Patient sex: M
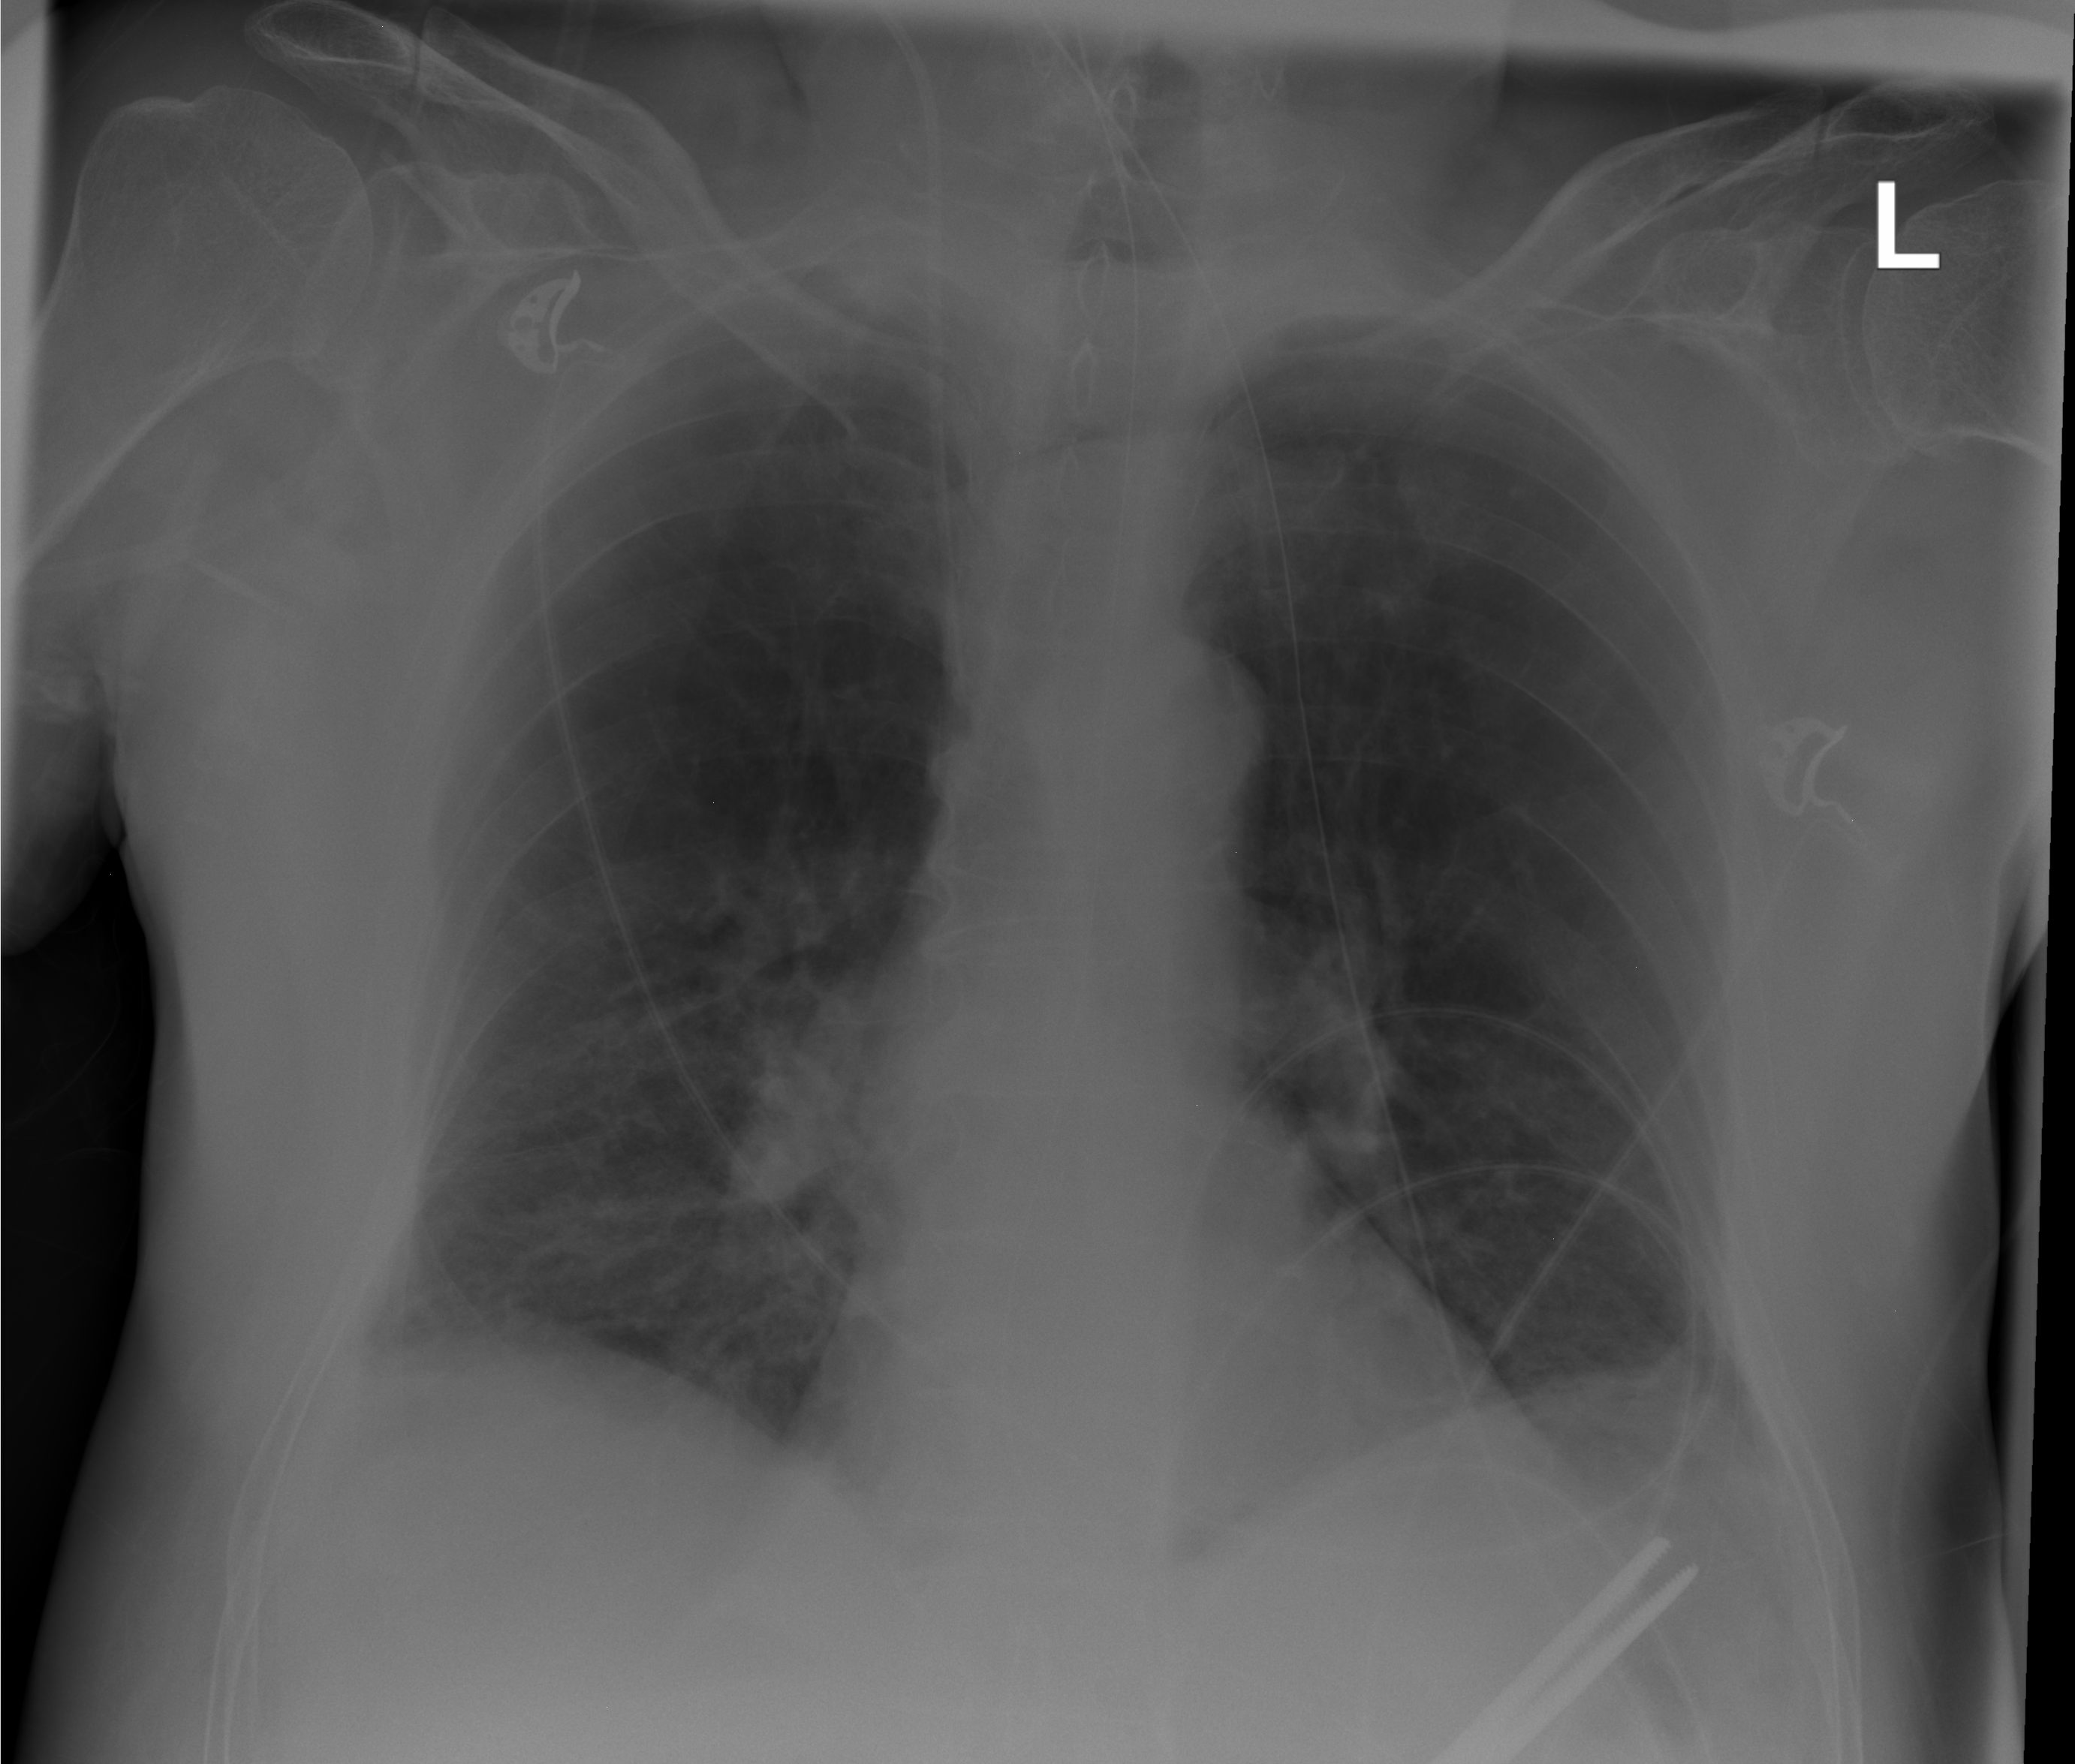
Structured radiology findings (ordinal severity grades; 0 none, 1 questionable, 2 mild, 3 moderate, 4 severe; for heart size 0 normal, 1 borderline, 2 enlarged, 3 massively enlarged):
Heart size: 1
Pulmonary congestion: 2
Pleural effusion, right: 1
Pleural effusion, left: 1
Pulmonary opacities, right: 2
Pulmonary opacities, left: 2
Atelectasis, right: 2
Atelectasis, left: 2